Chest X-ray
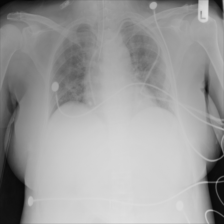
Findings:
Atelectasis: negative
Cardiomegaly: negative
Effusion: negative
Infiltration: negative
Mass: negative
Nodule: negative
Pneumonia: negative
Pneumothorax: negative
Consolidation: negative
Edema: negative
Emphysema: negative
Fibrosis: negative
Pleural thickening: negative
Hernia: negative